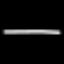
Label: line